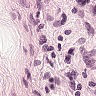
Metastatic tissue present: no